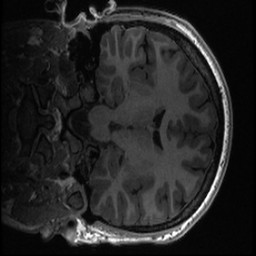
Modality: T1w
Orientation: coronal